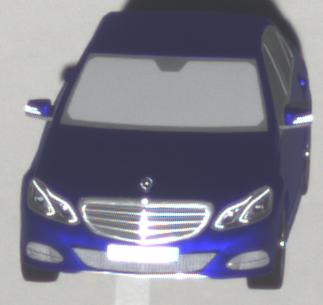
Make: Mercedes-Benz
Model: E 200
Detailed model: E-Class (212) Limousine
Model produced from: 2013/04
Model produced until: 2015/10
Doors: 4
Color: blue
Road condition: dry road
Daytime: sunrise or sunset
Contrast: high contrast